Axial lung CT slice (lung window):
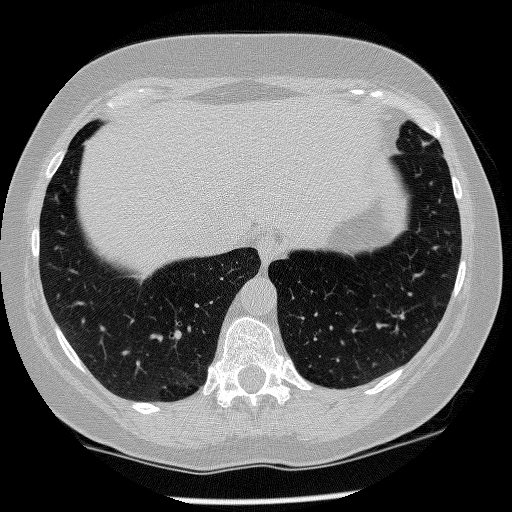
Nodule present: no